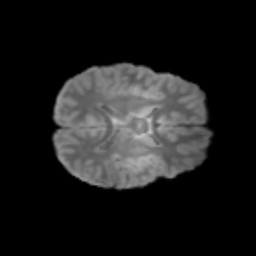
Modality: T2w
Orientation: axial
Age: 13
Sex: male
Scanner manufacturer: siemens
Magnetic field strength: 3 T
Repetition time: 3.8 s
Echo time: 0.07 s